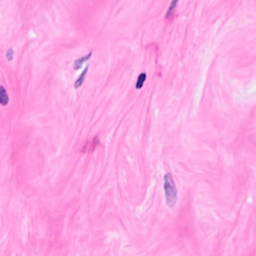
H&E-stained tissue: Breast